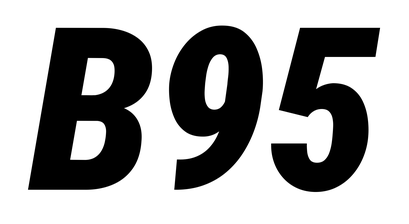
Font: Roboto-Italic_Condensed_Black_Italic